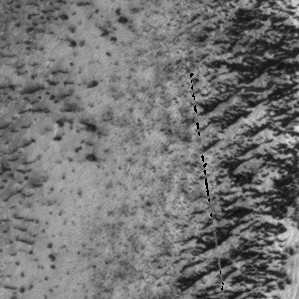
Label: frost